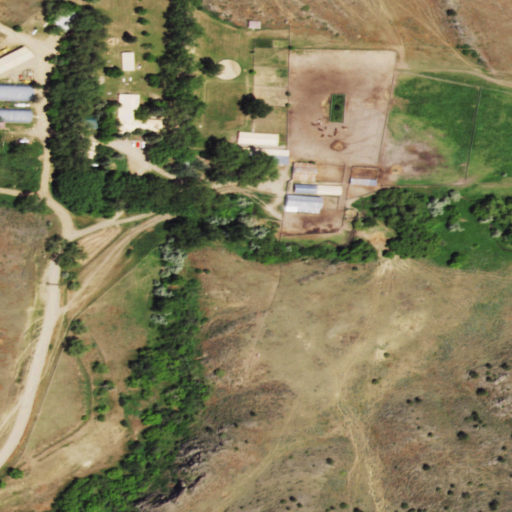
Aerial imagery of valley in Wyoming named Cottonwood Draw containing shrub, grassland, evergreen forest, open development, pasture, woody wetlands, low intensity development, herbaceous wetlands, and medium intensity development